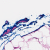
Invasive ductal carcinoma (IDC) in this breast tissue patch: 0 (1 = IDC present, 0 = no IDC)